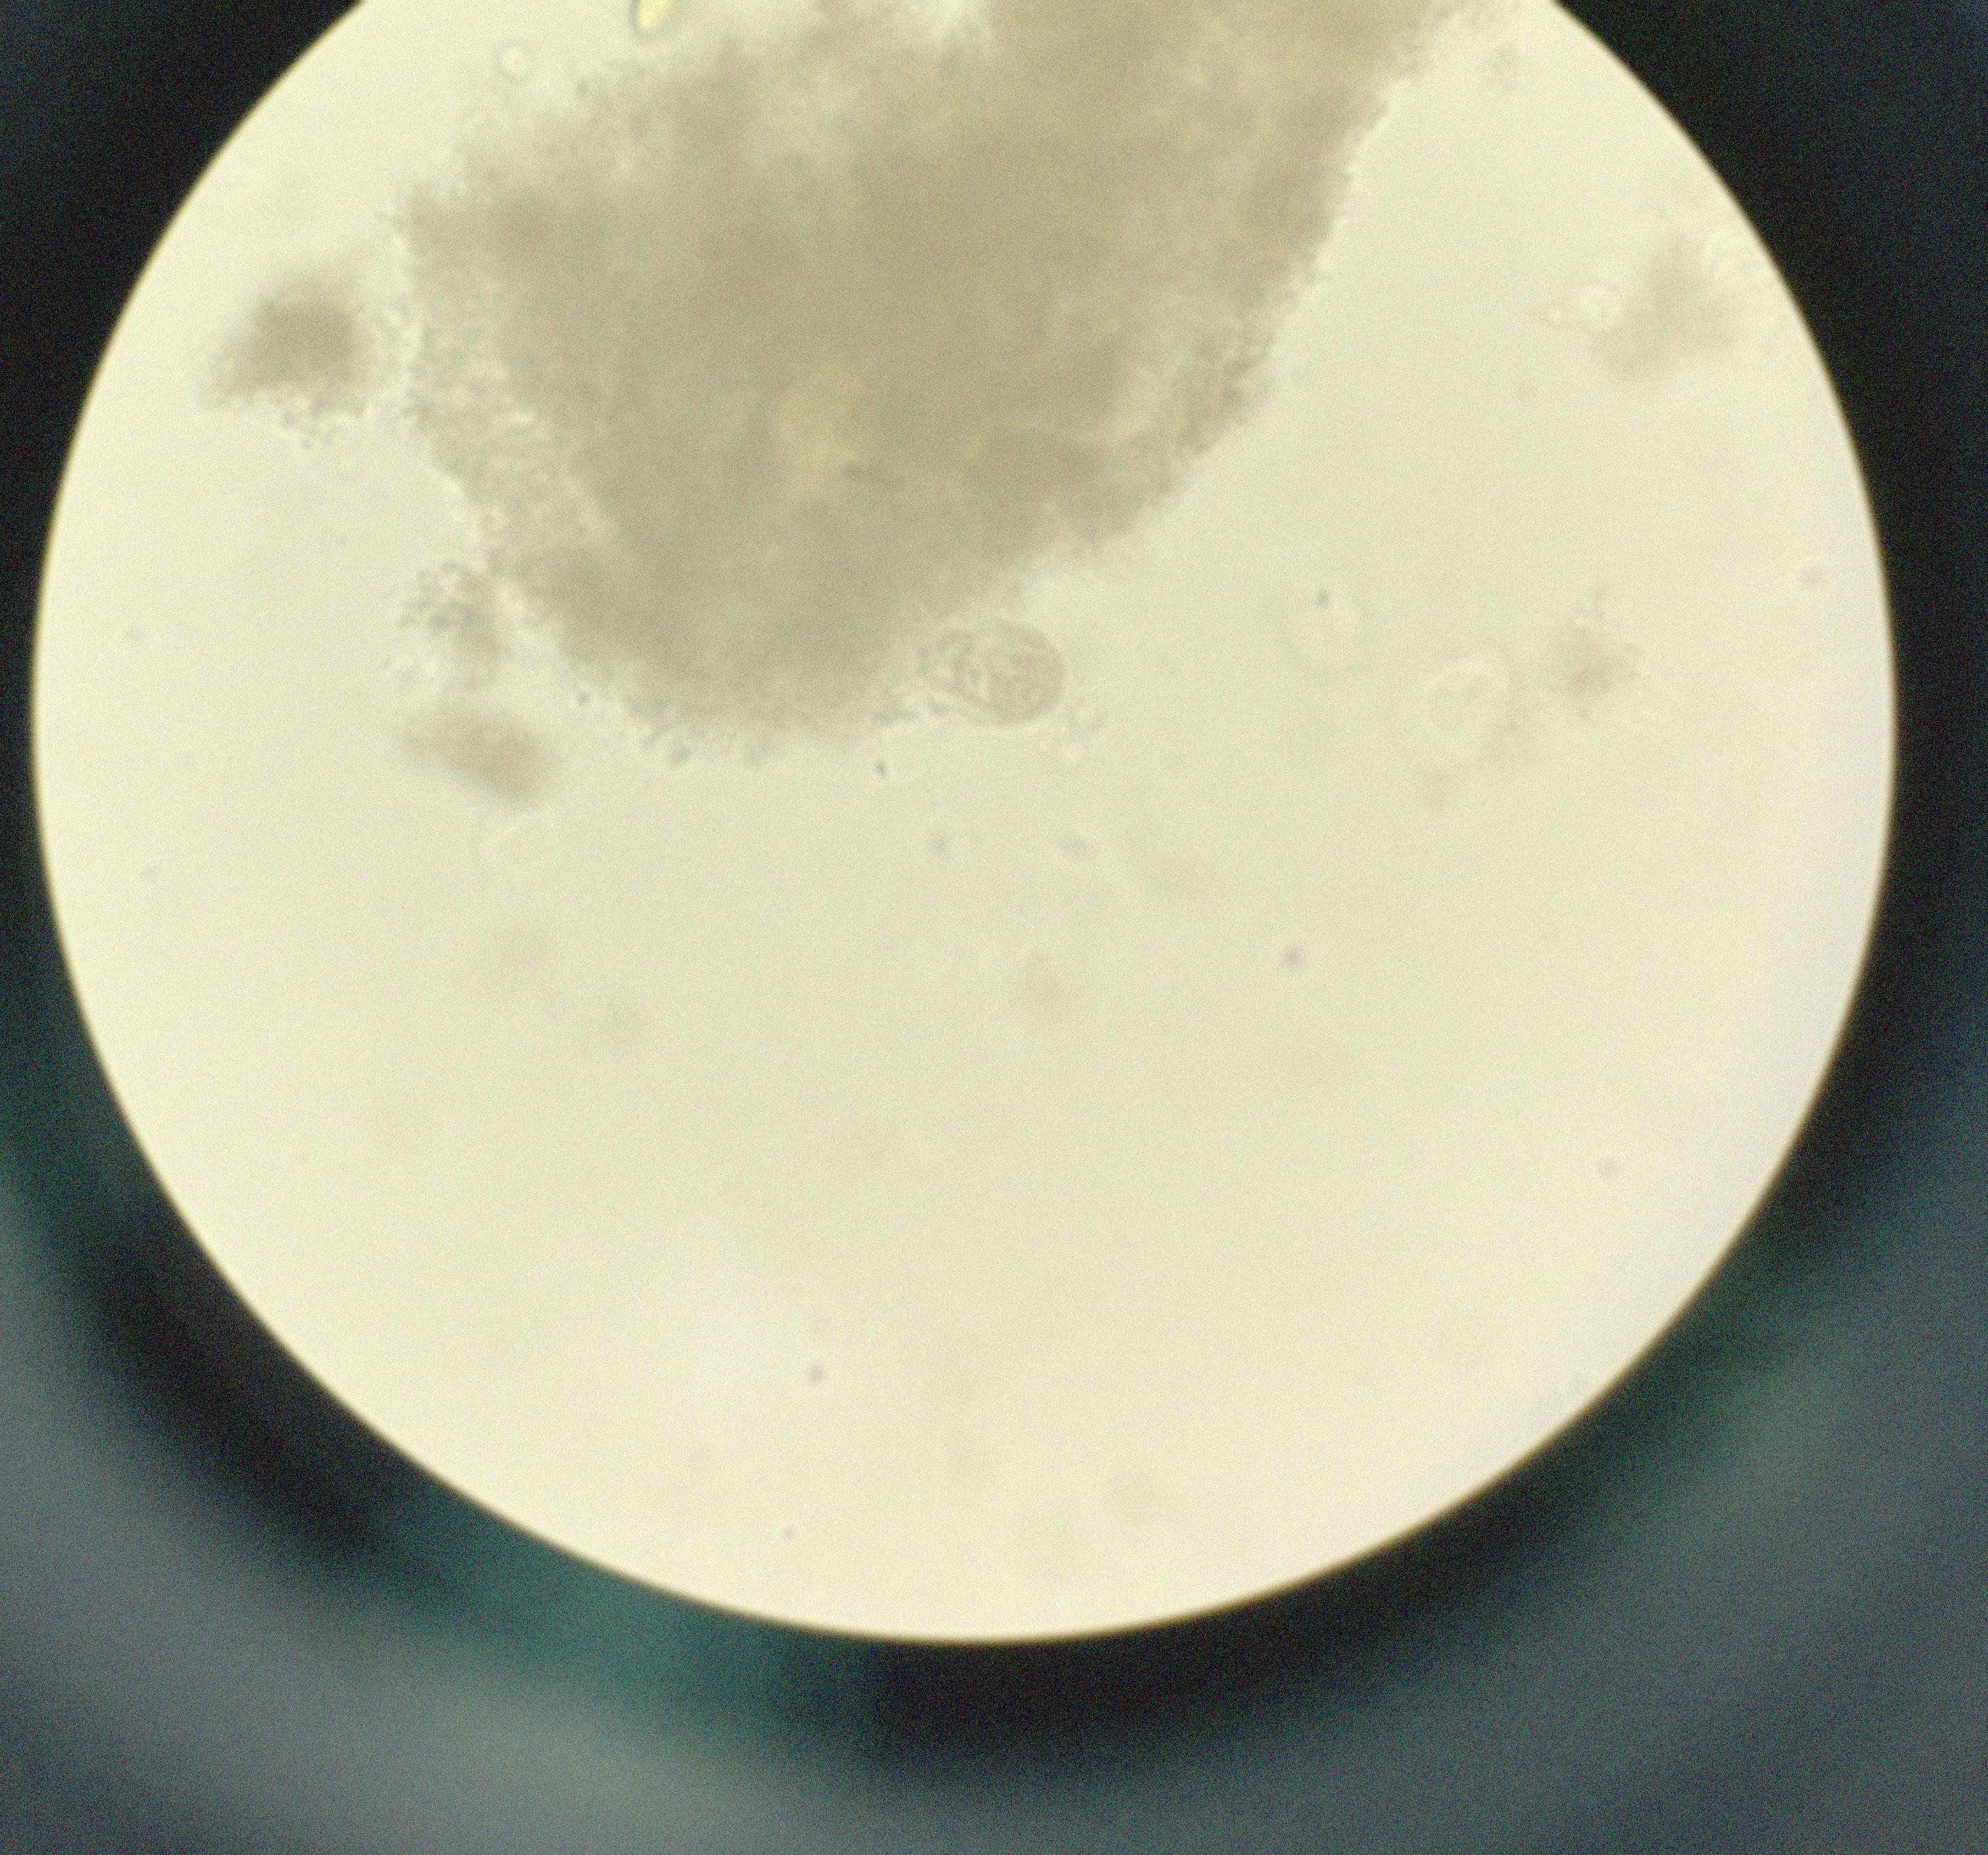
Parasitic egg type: Hymenolepis nana